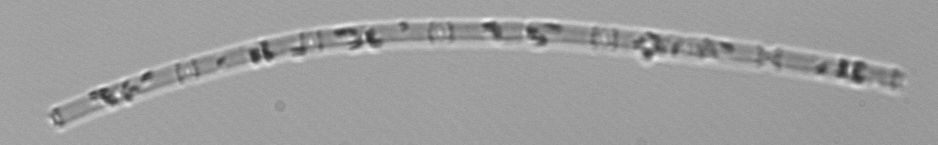
Label: Cerataulina_pelagica